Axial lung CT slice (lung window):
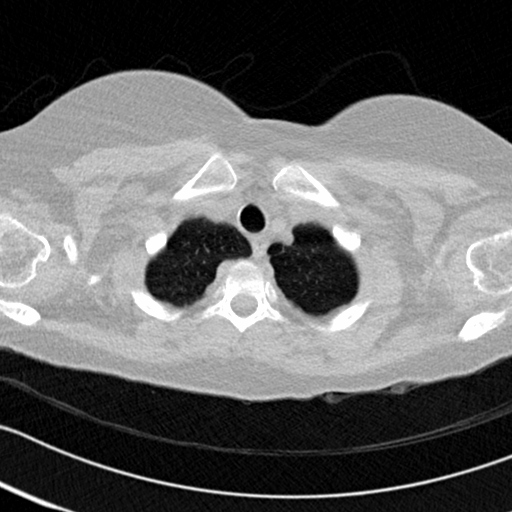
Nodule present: no